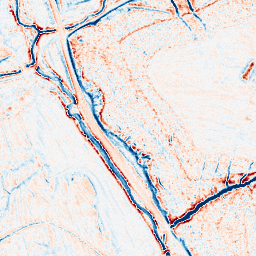
Category: edge_preserving
Decomposition family: anisotropic_diffusion
Decomposition parameters: iterations: 10
kappa: 10
gamma: 0.2
Upsampling method: sinc_hamming
Upsampling parameters: scale: 8
kernel_size: 16
Upsampling scale: 8